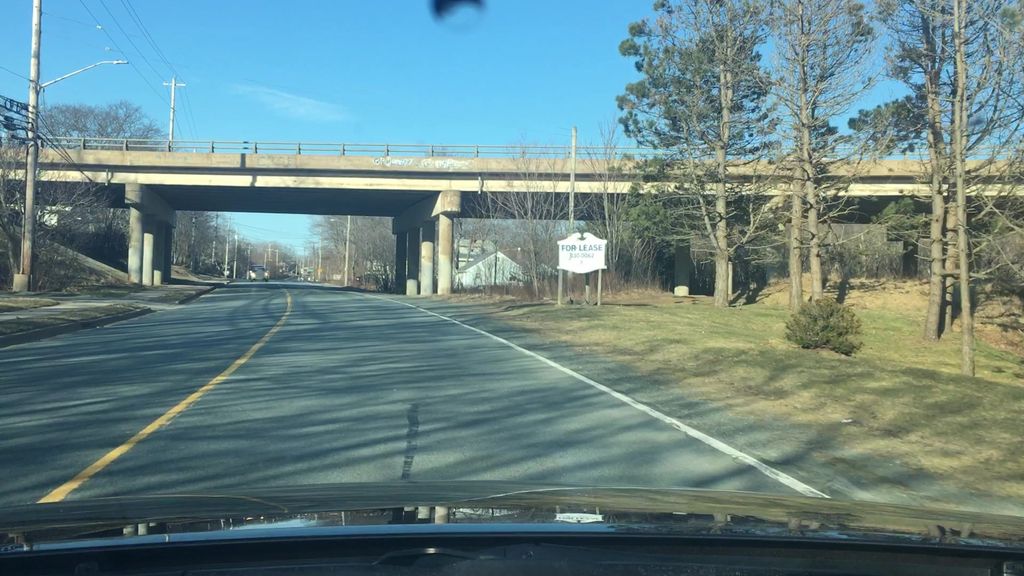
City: halifax